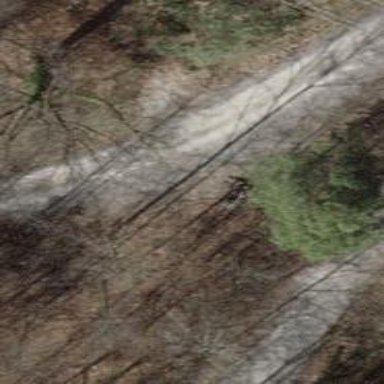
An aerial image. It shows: Brown bench.